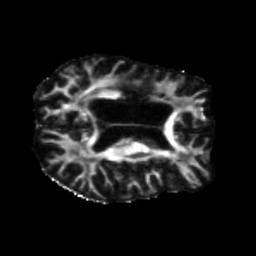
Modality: FA
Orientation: axial
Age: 58
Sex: male
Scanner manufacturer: siemens
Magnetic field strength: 3 T
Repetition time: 5.25 s
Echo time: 0.08 s